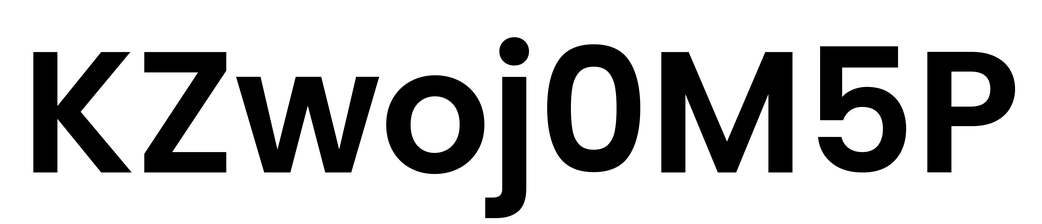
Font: Poppins-SemiBold